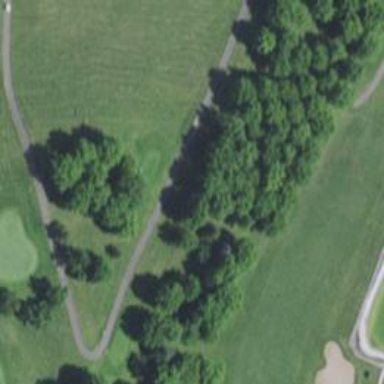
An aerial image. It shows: Golf tee.